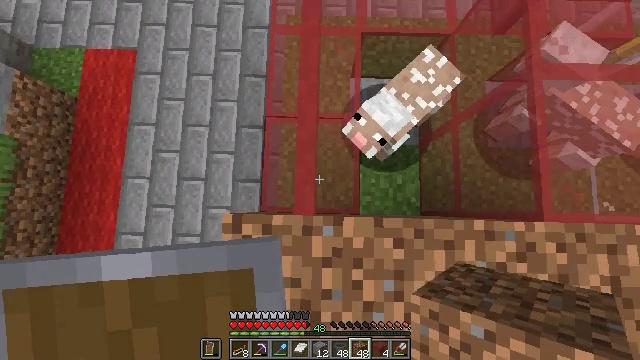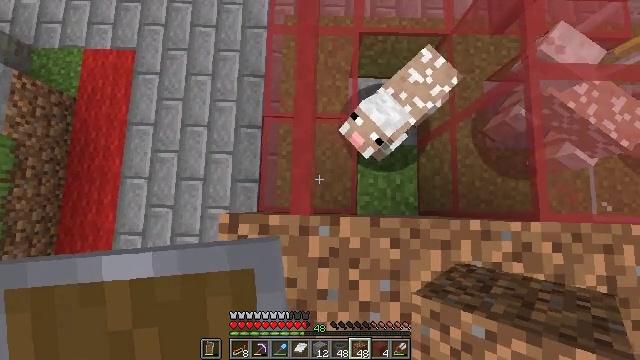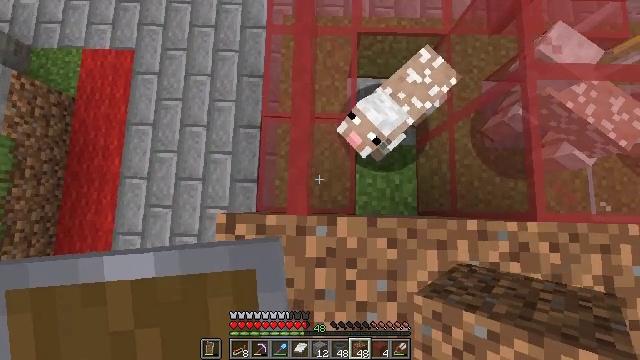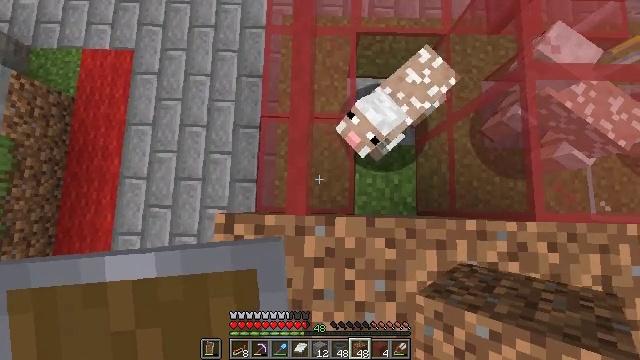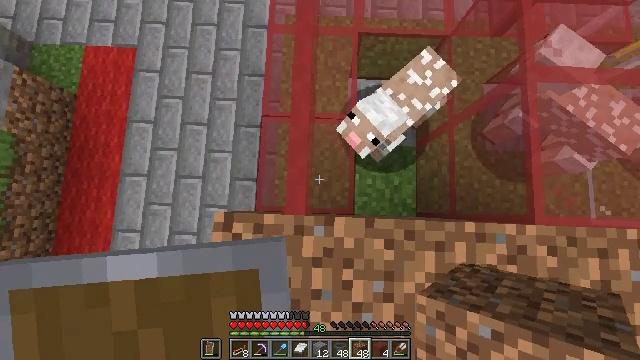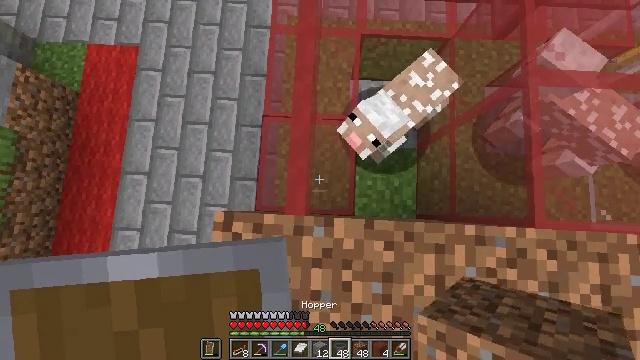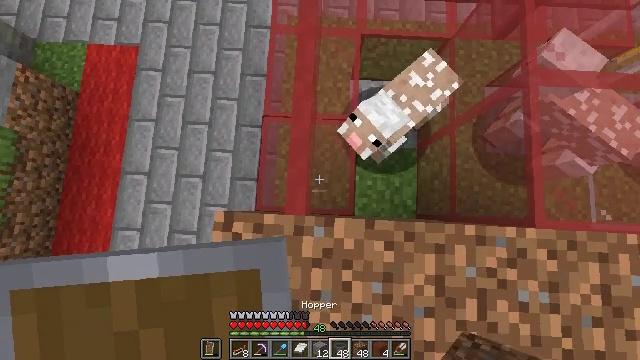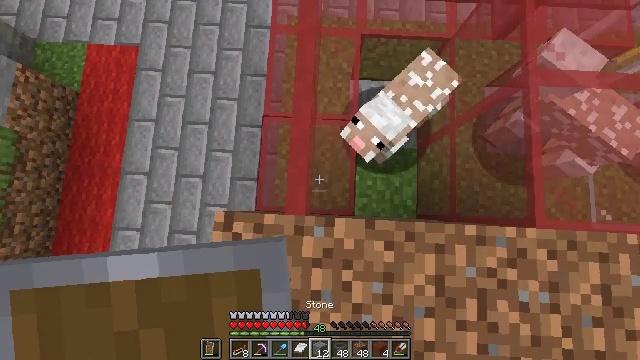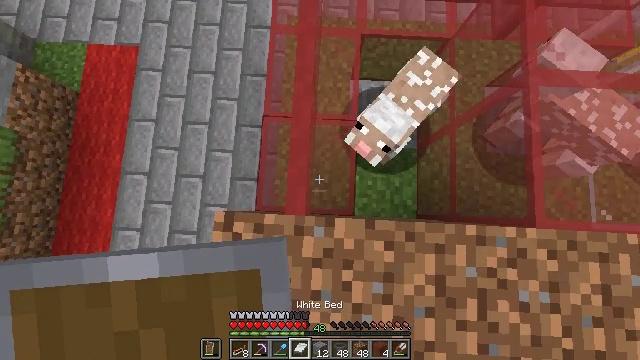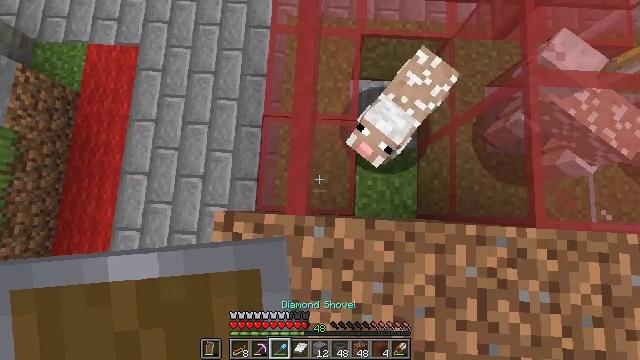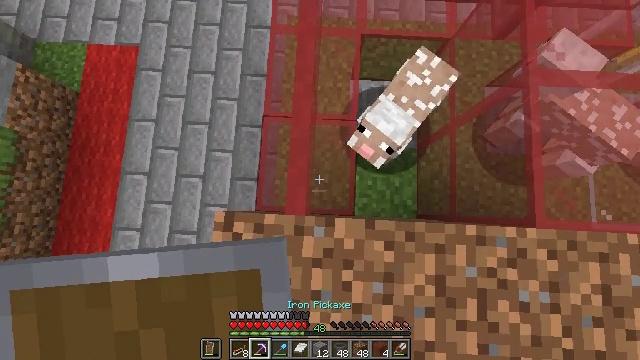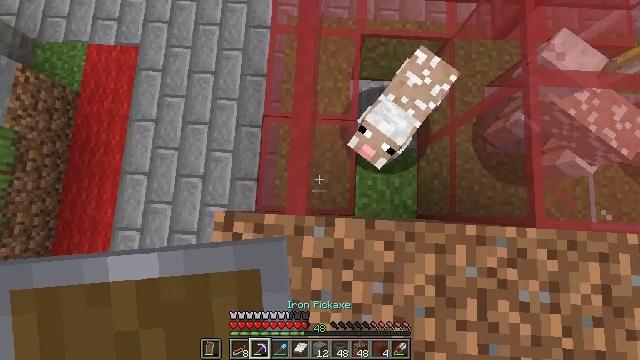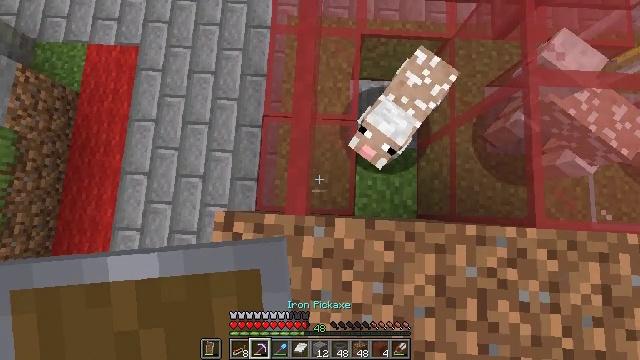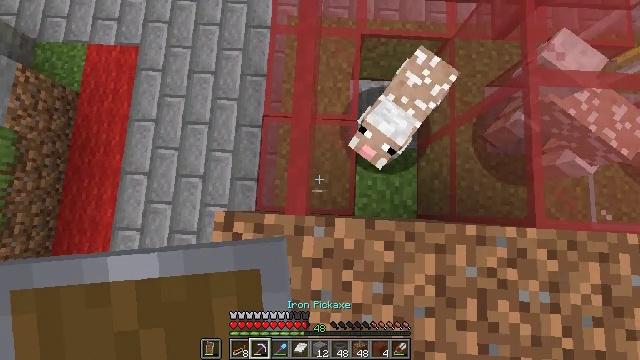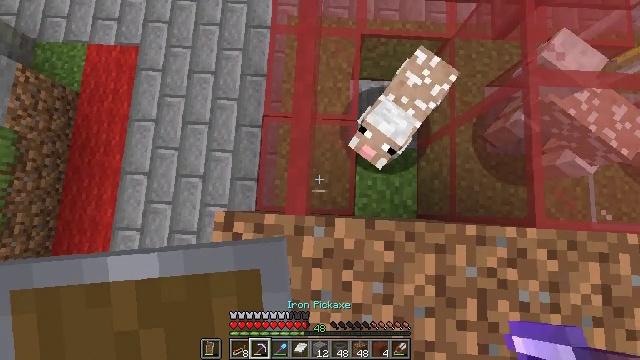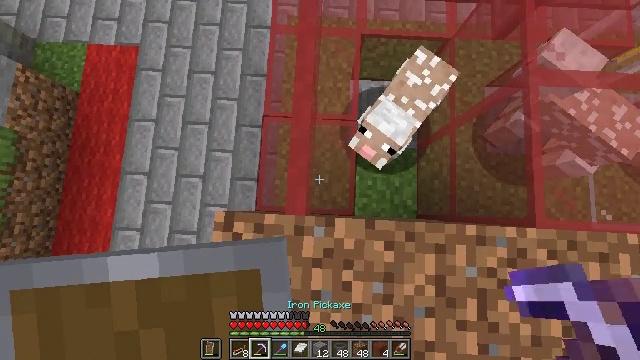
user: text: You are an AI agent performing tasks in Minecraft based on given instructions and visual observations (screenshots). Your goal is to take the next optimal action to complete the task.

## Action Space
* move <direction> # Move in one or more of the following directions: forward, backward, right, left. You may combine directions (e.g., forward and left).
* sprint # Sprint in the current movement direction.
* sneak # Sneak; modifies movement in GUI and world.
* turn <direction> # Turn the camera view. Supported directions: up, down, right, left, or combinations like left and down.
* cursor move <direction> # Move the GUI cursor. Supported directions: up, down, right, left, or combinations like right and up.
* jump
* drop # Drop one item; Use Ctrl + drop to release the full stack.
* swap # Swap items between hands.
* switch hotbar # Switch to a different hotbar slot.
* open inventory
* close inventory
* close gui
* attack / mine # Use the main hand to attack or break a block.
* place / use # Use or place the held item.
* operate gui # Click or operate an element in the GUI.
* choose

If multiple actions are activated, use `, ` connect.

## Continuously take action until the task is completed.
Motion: motion action
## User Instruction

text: Attack the red stained glass pane to gather it.
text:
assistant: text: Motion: no_op
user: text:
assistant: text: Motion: no_op
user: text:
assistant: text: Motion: no_op
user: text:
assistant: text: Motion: no_op
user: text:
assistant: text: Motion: no_op
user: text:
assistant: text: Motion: no_op
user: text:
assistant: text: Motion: no_op
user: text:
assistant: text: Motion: no_op
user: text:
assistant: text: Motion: no_op
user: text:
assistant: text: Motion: no_op
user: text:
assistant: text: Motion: no_op
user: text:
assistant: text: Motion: no_op
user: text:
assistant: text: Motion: no_op
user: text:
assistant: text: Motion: no_op
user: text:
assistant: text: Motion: no_op
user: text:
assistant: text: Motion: no_op
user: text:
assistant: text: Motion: turn left
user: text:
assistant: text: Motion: turn left
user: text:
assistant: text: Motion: turn left
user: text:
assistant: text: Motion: turn left
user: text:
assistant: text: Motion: turn left
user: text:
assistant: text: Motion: turn left
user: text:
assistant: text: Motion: no_op
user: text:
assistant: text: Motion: turn left
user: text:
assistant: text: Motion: turn left
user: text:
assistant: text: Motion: turn left
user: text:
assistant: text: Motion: no_op
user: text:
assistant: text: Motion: no_op
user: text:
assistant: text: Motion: attack / mine
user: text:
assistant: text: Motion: attack / mine